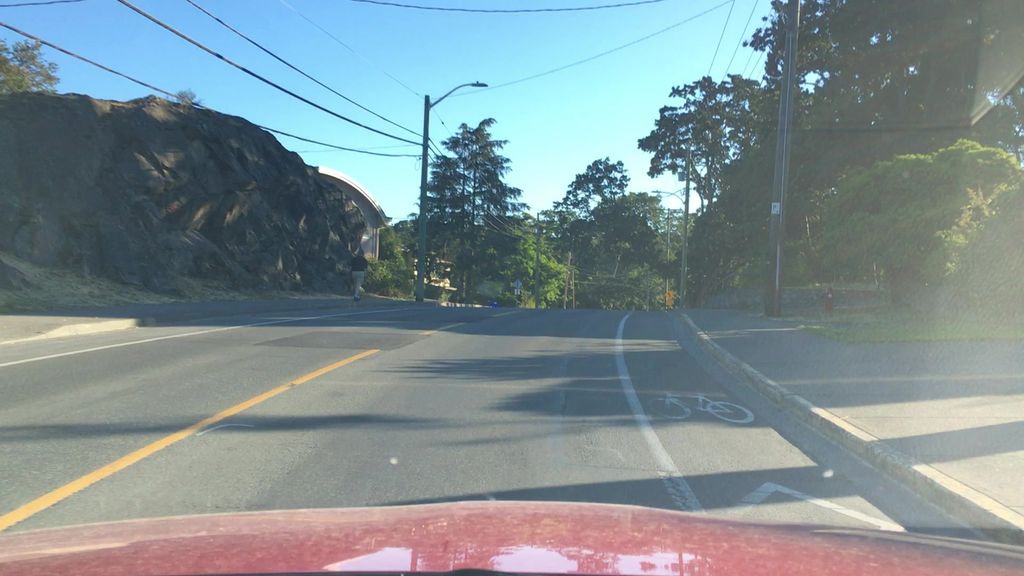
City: victoria